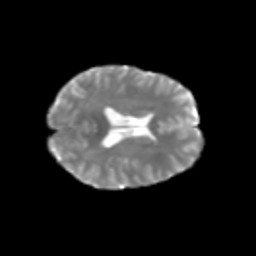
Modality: T2w
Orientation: axial
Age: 26
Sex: female
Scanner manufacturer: siemens
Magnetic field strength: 3 T
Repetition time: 1.8 s
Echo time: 0.07 s